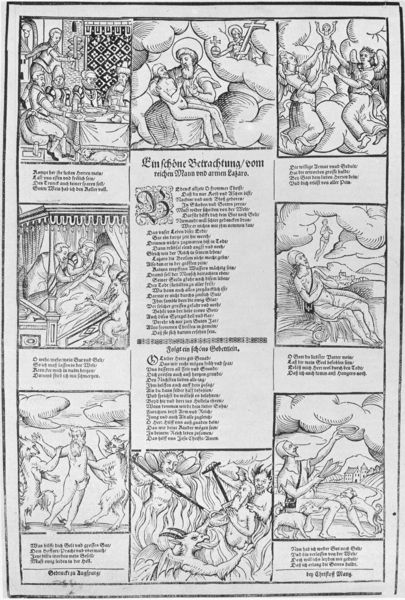
Titel: Ein schöne Betrachtung/ vom reichen Mann und armen Lazaro.
Künstler: Christoph Mang
Standort: Wolfenbüttel
Institution: Herzog August Bibliothek
Schlagwörter: akt, feuer, gewitter, gott, himmel, körper, nackt, weiß, wolken, akte, frauen, menschen, grau, männer, schwarz, hunde, bart, bibel, geschichte, gesicht, rahmen, tod, tot, bild, vater, blatt, engel, holzschnitt, schrift, bilder, liegen, ernte, grafik, graphik, spalten, essen, bett, deutsch, krank, kreuz, religion, druck, schwarz-weiß, radierung, stich, illustration, text, zeitung, initiale, buchdruck, buchseite, heiligenschein, leben, nimbus, jesus, pieta, sterben, blitz, fegefeuer, hölle, teufel, religiös, baldachin, heiliger, heilige, abendmahl, anker, stiche, kupferstich, biblisch, szenen, seele, auferstehung, illustriert, erlösung, himmelfahrt, himmelbett, zeichnungen, schutzheilige, andachtsbild, zyklus, buchmalerei, lazarus, toto, passion, alexander, graphiken, situationen, majuskel, illustrationen, psalm, grafiken, lebensphasen, liegenb, scharzweiß, antonius, bette, buchkunst, einblatt, hälle, köing, eriendruck, llustrationen, psal